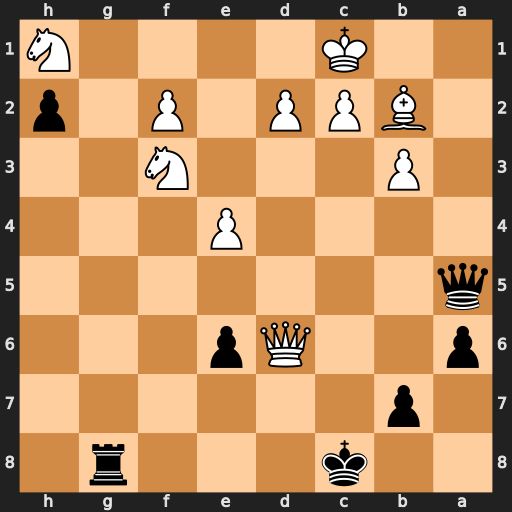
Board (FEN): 2k3r1/1p6/p2Qp3/q7/4P3/1P3N2/1BPP1P1p/2K4N
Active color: b
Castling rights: -
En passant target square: -
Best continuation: Rg1+ Ne1 Rxe1#